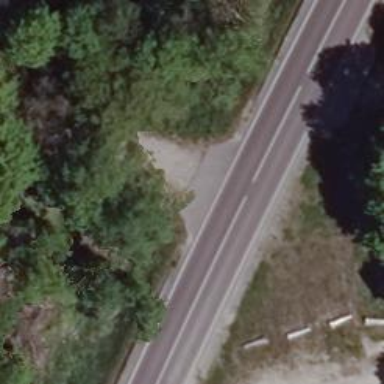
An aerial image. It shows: Asphalt road classified as primary highway.